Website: crate-barrel
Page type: cart
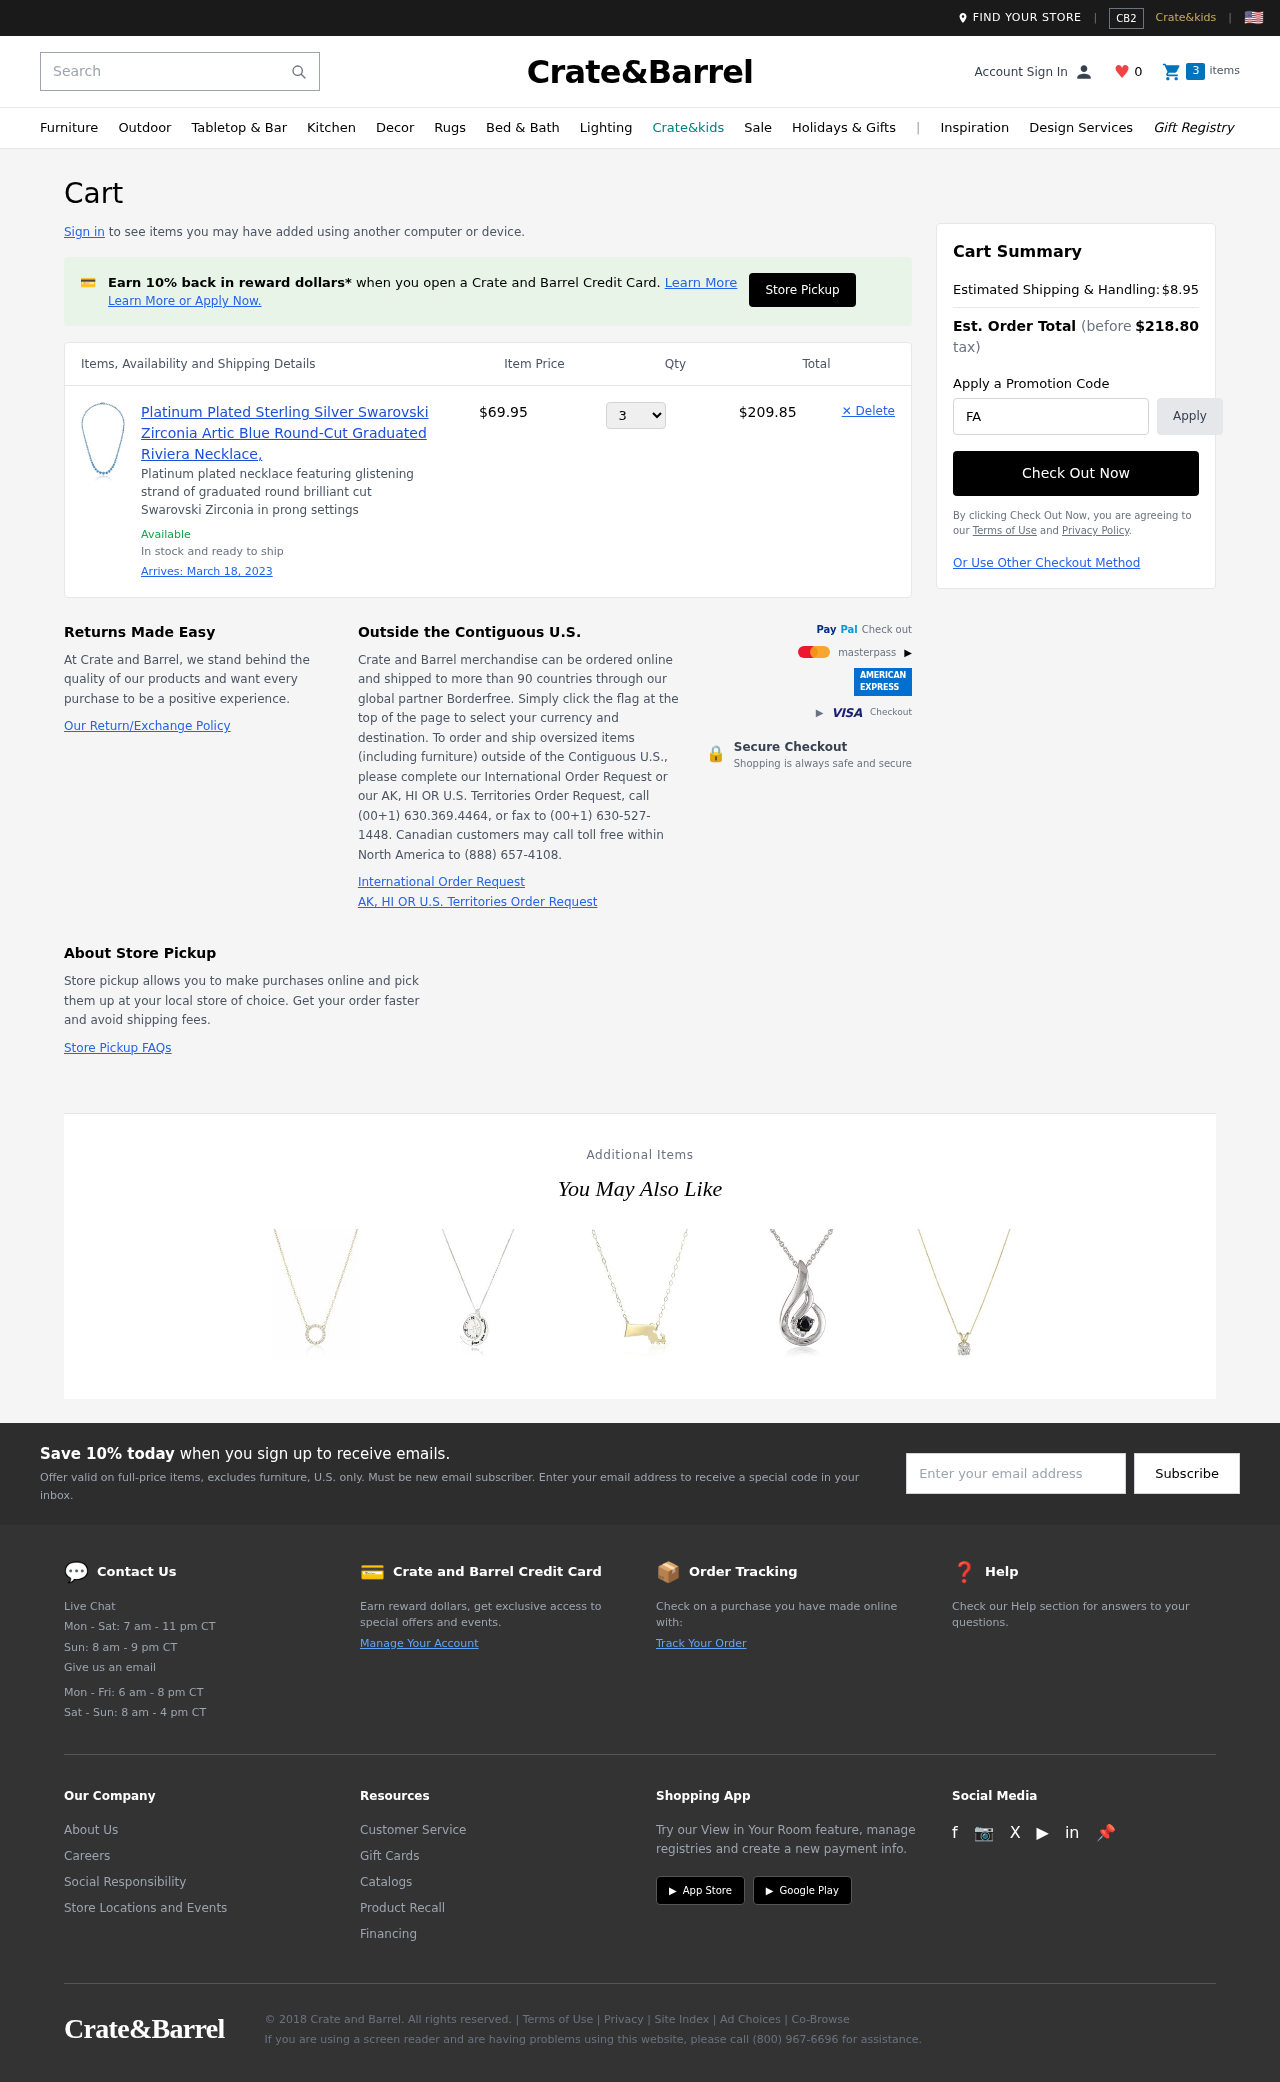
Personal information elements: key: PII_PROMO_CODE
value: FALL12
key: PII_EMAIL
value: ahernandez@hotmail.com
Product elements: key: PRODUCT1_DESC
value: Platinum plated necklace featuring glistening strand of graduated round brilliant cut Swarovski Zirconia in prong settings
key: PRODUCT1_NAME
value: Platinum Plated Sterling Silver Swarovski Zirconia Artic Blue Round-Cut Graduated Riviera Necklace,
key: PRODUCT1_PRICE
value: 69.95
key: PRODUCT1_QUANTITY
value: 3
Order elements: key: ORDER_DELIVERY_DATE
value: March 18, 2023
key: ORDER_SUBTOTAL
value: $209.85
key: ORDER_SHIPPING_COST
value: $8.95
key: ORDER_TOTAL
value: $218.80